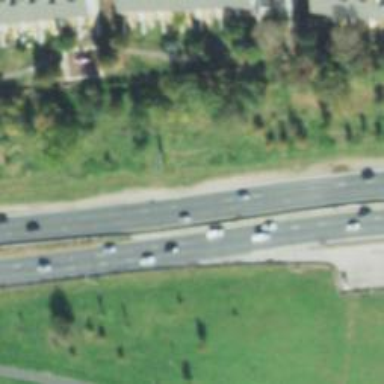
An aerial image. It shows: Motorway junction.